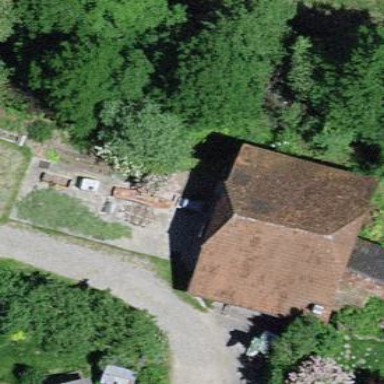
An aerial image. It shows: Rural barn.